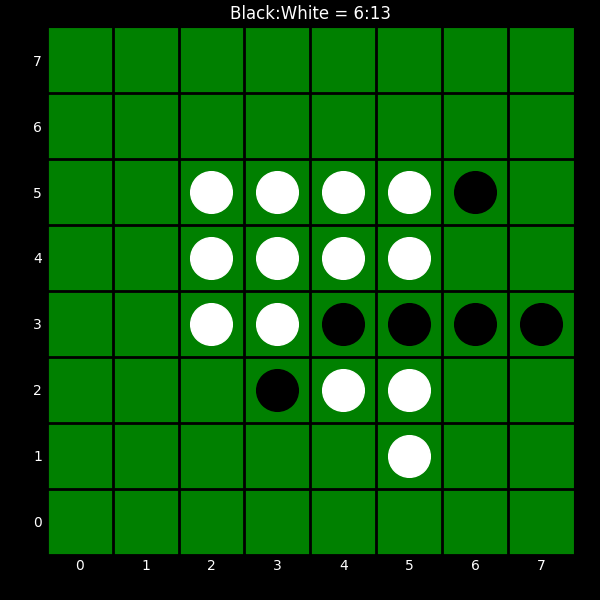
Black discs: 6
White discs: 13